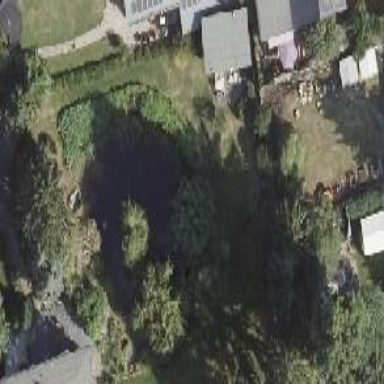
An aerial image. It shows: Serene pond surrounded by nature.